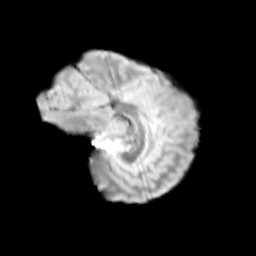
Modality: T2w
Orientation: sagittal
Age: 9
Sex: male
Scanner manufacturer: siemens
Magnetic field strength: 3 T
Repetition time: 3.8 s
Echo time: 0.07 s